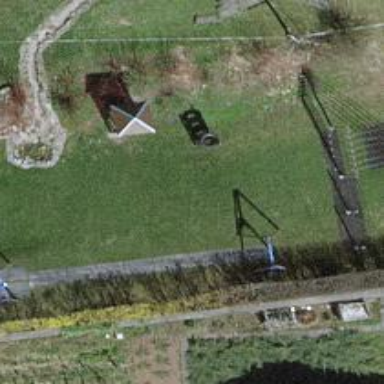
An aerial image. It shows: Playground area for leisure activities on the land.